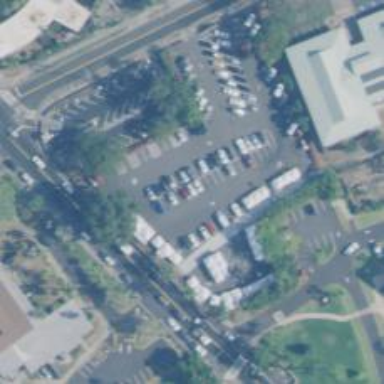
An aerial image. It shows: Marketplace.